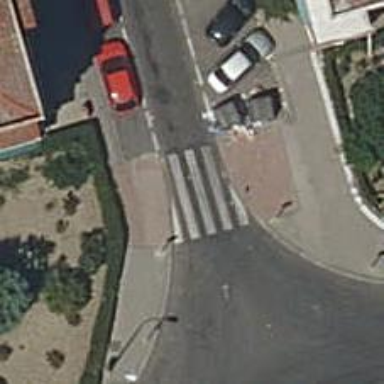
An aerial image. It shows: Marked crossing on the road.